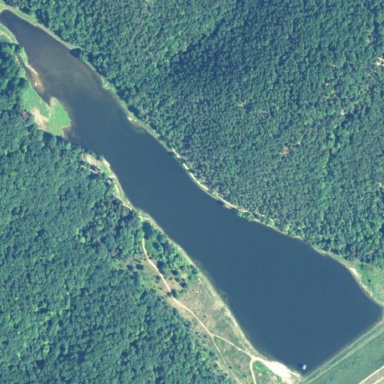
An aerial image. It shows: Reservoir of water.